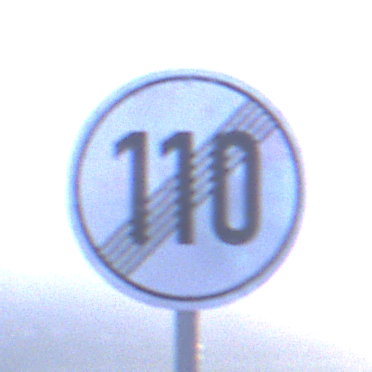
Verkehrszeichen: EndeGeschwindigkeit110
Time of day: SunriseSunset
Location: Outdoor (Urban)
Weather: Overcast
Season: NotSpecified
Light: Natural